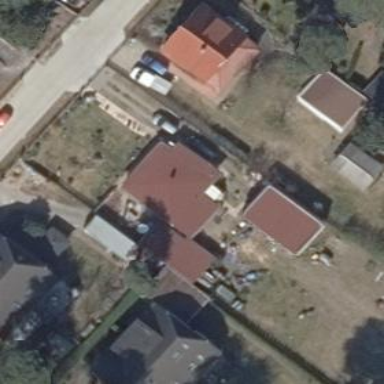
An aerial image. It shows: Detached building with flat roof.